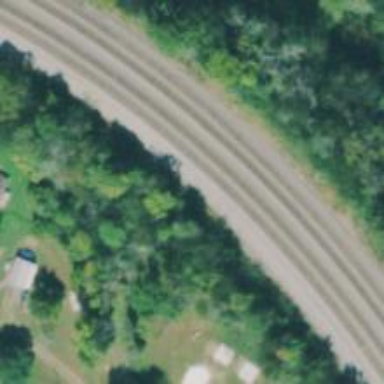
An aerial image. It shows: Railway track.